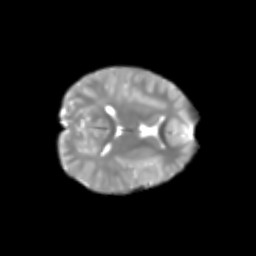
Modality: T2w
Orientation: axial
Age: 6
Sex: male
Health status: healthy